Question: I would like to create something like the image below in my iOS app. What is the best way to approach this, note the rows and the columns can vary.
The easiest way I thought of was to insert html table into UIWebView, but not sure if there is a way to intercept radio button clicks like there is for a regular button by making it a "href link"
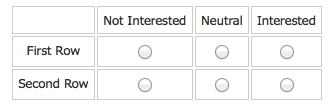
Answer: A little unrelated to what you have as the title of your question, but maybe look at using <URL>. It's the closest thing to radial buttons that exists in the Objective-C world.
If you went with a segmented control, you no longer need to worry about columns, intercepting touches, and a lot of the other problems you mention in your Question - it could all be done in a normal 'UITableView'. You would have to create some custom 'UITableViewCell' subclasses to get the segmented controls in, but there are a lot of good tutorials (<URL> on how to set those up.